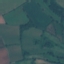
Label: Pasture